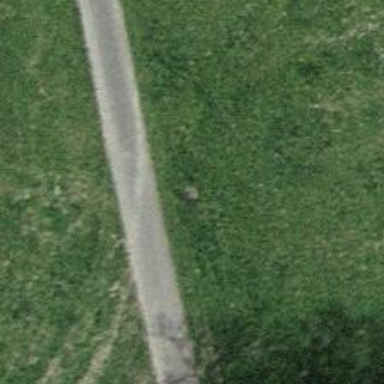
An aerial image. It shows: Culvert tunnel.